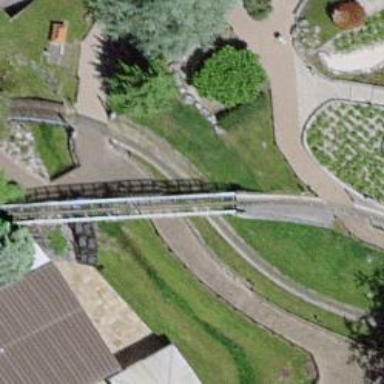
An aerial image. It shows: Miniature railway bridge.